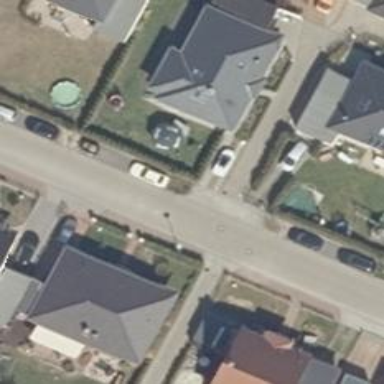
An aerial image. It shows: Living street.